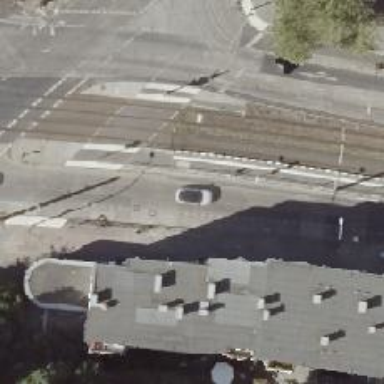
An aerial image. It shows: Secondary road with concrete surface and parallel parking on the right lane.